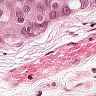
Metastatic tissue present: yes